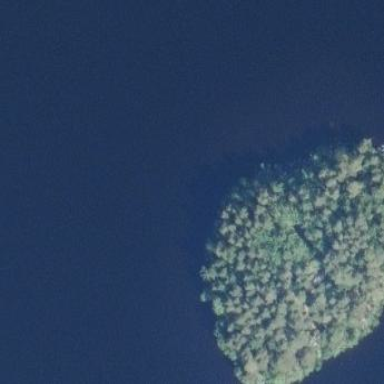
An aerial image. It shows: Forest area.